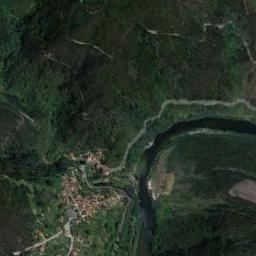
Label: river